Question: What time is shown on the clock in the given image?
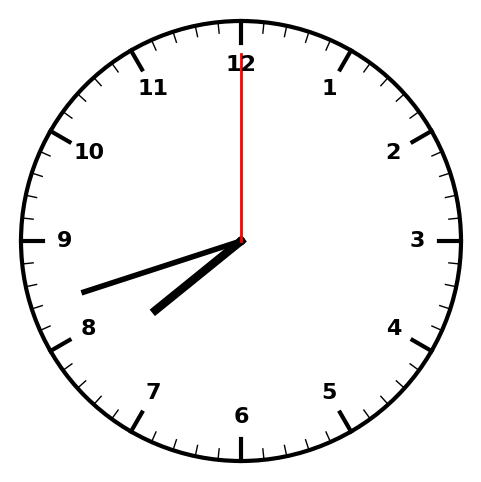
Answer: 07:42:00